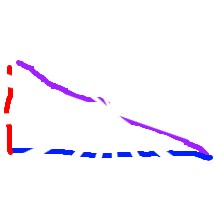
Shape: triangle